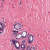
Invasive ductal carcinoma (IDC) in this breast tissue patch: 0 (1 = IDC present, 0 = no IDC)